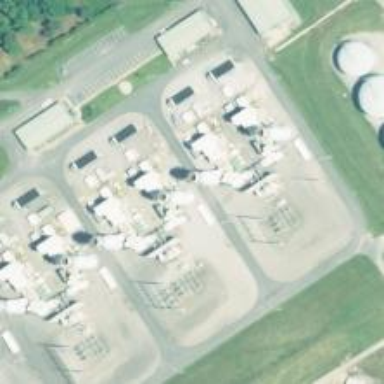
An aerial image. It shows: Gas turbine generator is in use.